Frequency: 60000
Velocity: 0,186
Power: 1,2
Pulse duration: 0,0000001
Pass count: 1
Magnification: 10
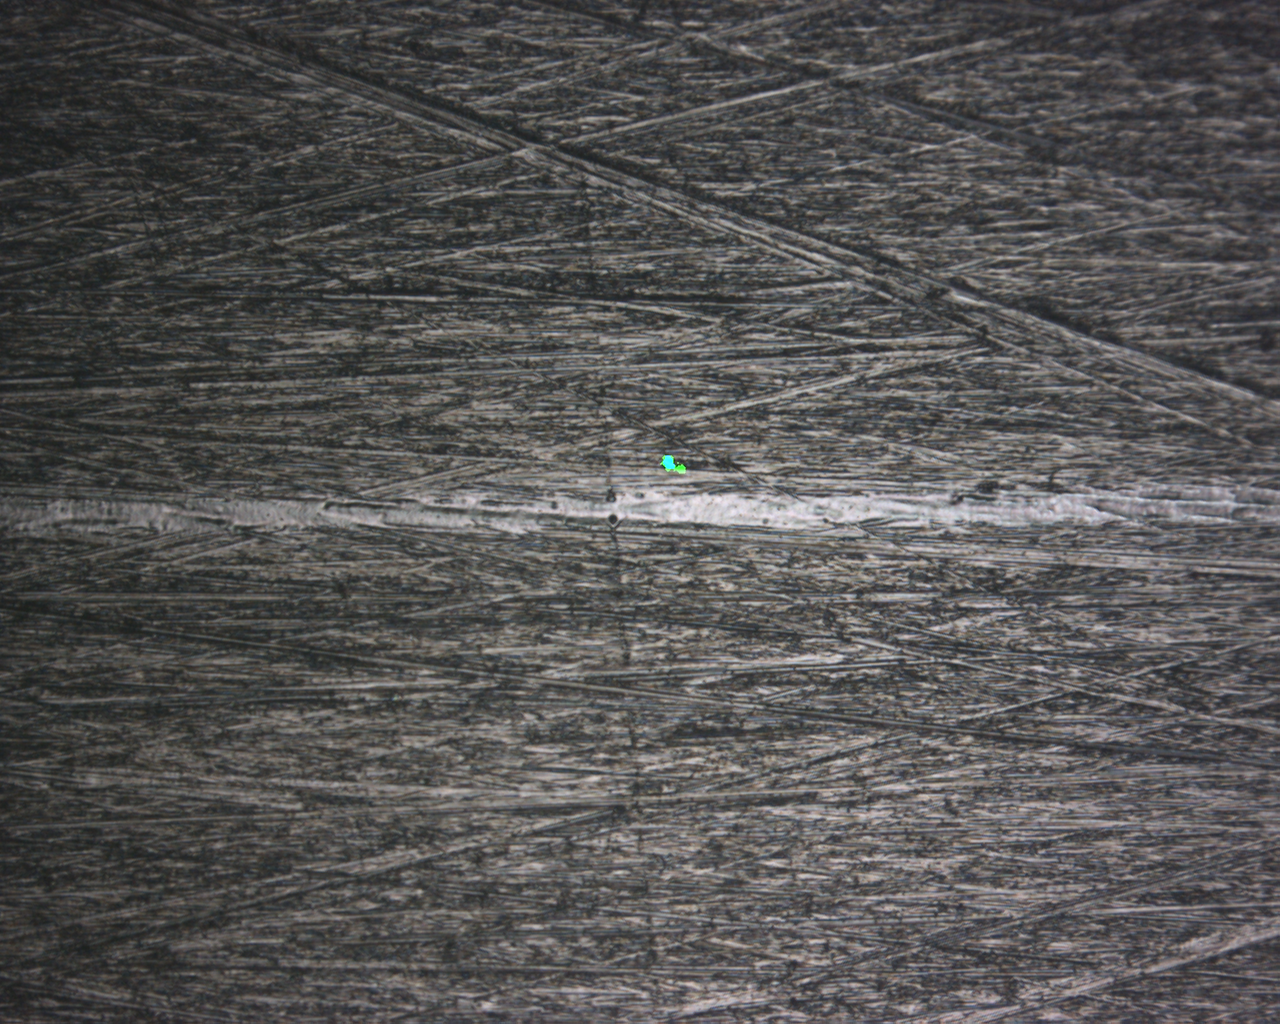
Measured width: 101.815
Other width: 5.126